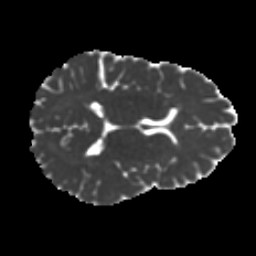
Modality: MD
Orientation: axial
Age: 28
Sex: male
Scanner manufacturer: ge
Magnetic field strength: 3 T
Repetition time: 7.8 s
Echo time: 0.0616 s